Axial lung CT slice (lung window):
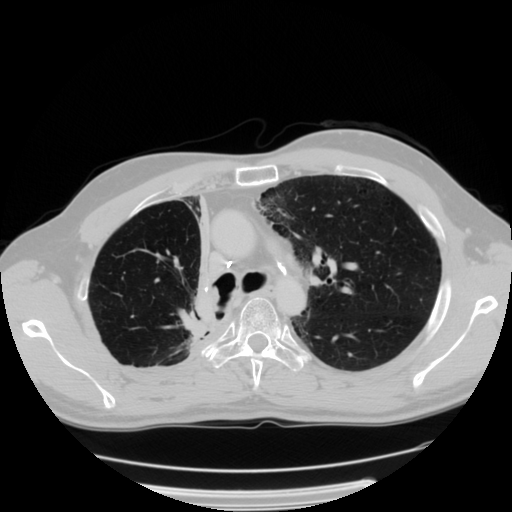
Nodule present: no